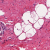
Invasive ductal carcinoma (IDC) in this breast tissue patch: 0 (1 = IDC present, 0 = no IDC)